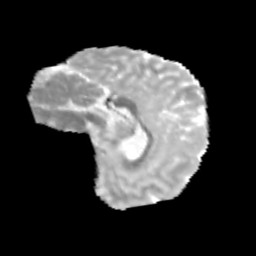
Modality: MD
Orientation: sagittal
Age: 11
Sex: male
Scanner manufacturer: siemens
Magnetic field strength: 3 T
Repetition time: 3.8 s
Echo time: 0.07 s